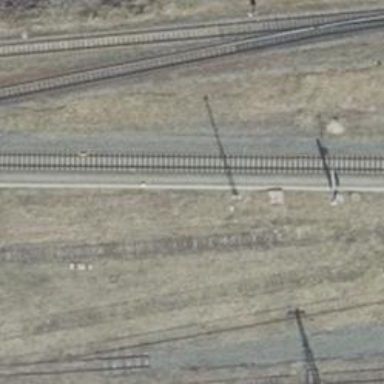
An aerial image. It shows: Abandoned railway yard.